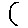
Label: moon